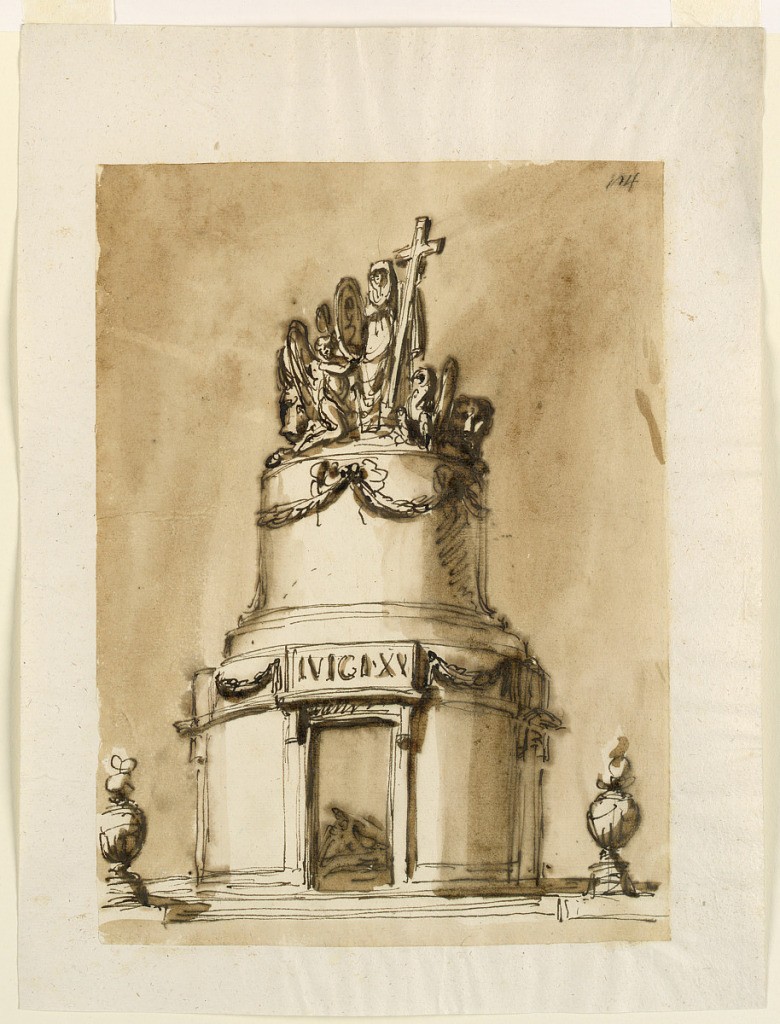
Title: Monument of King Louis XVI of France
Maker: Giuseppe Barberi, Italian, 1746–1809
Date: ca. 1795
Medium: Pen and brown ink, brush and brown wash on lined off-white laid paper
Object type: Drawing
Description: A variation of 1938-88-1302. The lower part of the structure is also circular. The doorcase at the front has an entablature supported by consoles. It is at the same height as an entablature of the panels and the lateral doors. Above is a frieze with tablets above the doors and festoons above the panels.